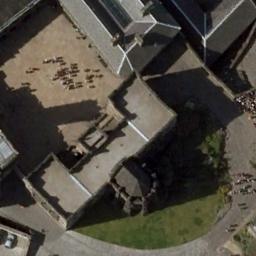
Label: palace